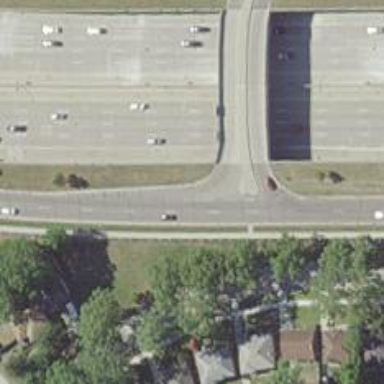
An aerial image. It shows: Secondary link road with asphalt surface.